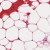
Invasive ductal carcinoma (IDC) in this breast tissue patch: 0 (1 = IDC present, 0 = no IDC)